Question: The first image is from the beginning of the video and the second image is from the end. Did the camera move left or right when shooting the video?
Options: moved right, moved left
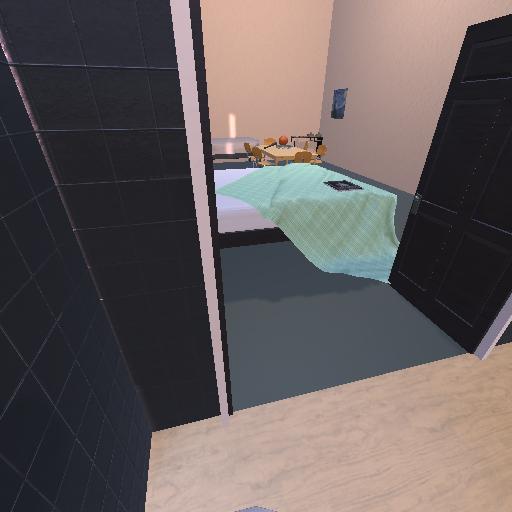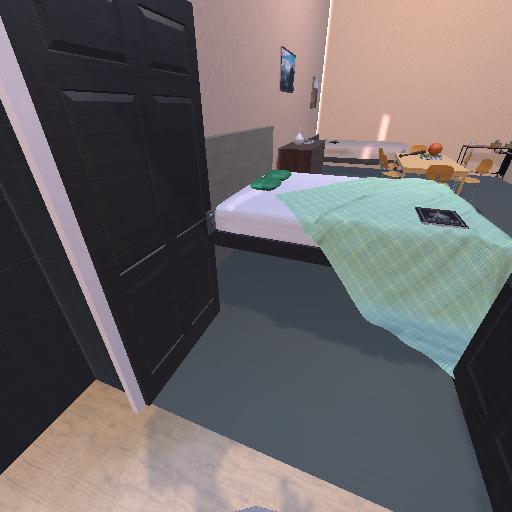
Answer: moved right